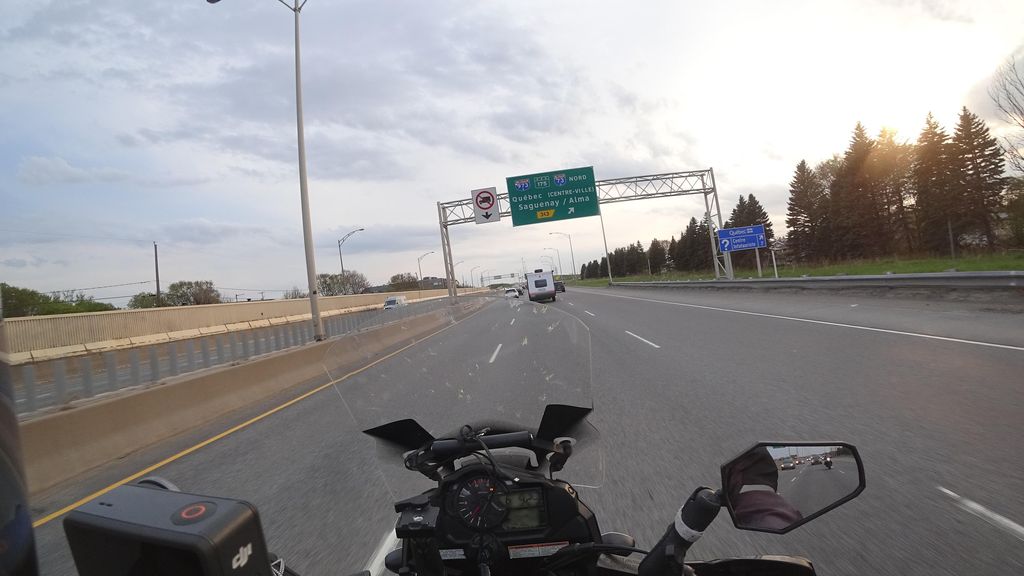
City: quebec_city